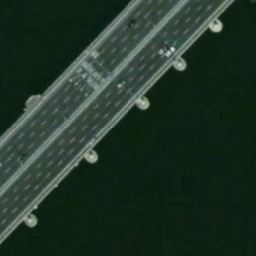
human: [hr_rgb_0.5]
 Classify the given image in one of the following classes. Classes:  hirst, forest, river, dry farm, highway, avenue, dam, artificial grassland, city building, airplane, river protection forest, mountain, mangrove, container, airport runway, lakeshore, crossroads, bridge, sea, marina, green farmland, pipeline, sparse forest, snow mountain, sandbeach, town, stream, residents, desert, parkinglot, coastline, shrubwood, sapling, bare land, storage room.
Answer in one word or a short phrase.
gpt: bridge